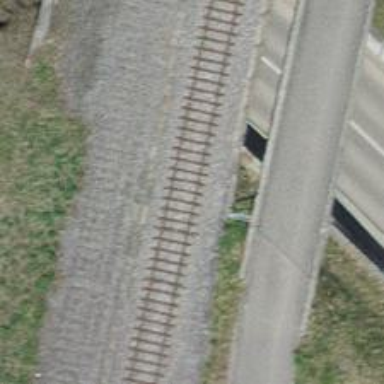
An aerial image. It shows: Railway bridge with electrified contact line. There is one track on the bridge.